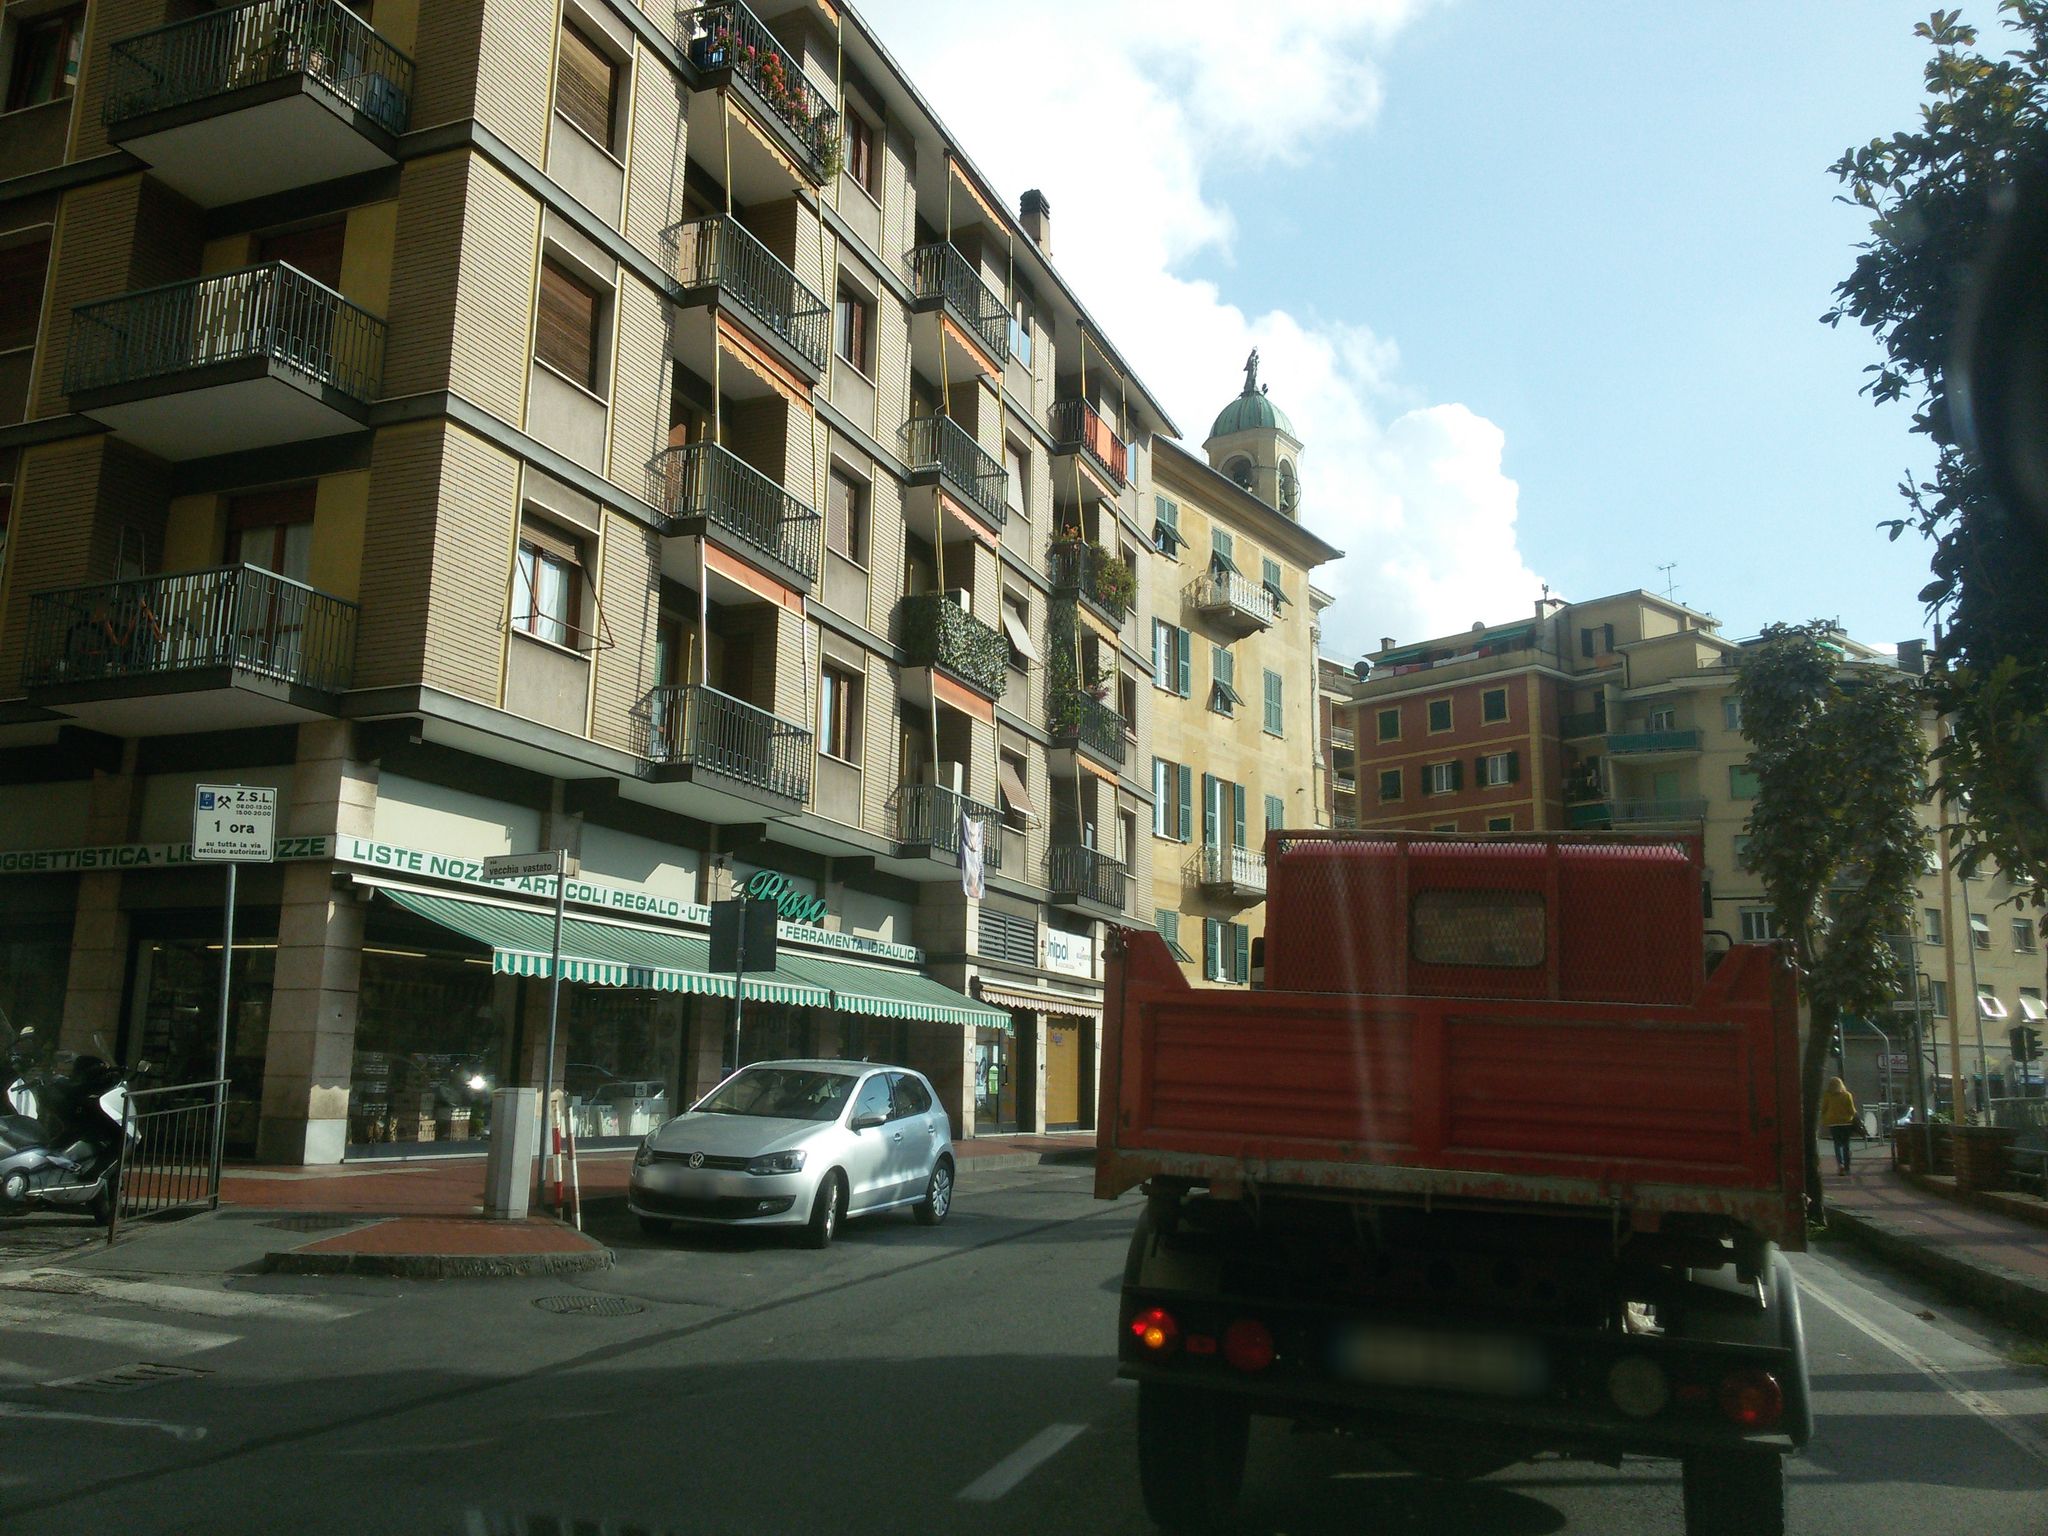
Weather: clear
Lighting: day
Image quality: good
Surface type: driving surface
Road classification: primary
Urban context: dense urban cluster
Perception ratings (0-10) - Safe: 1.09, Lively: 7.19, Beautiful: 3.57, Boring: 4.68, Depressing: 6.09, Wealthy: 5.45